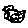
Label: bird